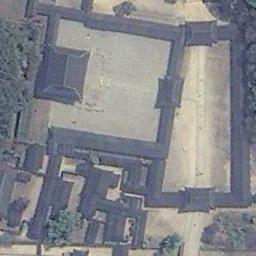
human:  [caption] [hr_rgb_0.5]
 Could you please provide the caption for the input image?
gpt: The dark gray palace has some courtyards and palaces of different sizes .

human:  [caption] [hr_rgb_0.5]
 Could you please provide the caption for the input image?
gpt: The palace is on the open place next to some trees .

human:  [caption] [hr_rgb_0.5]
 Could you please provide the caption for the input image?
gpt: One side of the palace is the port, And the other side is the lawn .

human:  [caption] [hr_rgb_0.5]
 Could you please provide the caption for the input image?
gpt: There are some trees near the palace .

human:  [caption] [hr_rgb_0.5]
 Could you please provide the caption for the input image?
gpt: There are some green trees beside the black palace .